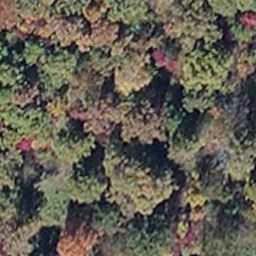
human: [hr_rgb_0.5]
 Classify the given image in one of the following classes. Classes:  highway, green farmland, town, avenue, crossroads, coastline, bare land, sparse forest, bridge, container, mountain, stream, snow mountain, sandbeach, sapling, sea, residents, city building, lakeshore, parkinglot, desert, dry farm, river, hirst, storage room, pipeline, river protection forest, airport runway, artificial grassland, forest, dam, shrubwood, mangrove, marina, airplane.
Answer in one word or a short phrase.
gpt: mangrove